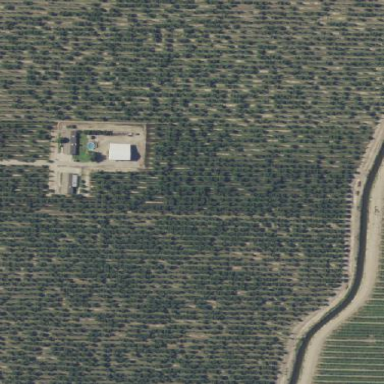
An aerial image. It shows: Orchard filled with plum trees.